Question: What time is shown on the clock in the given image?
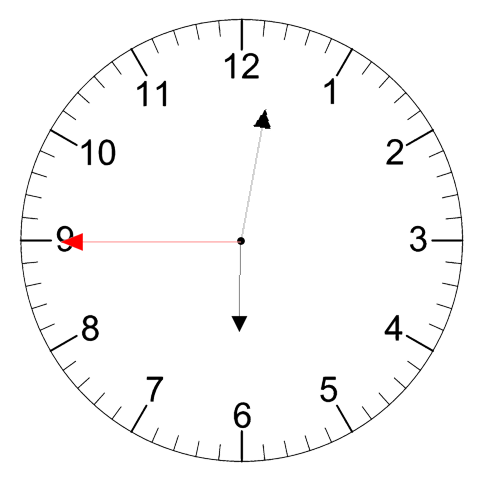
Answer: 06:01:45